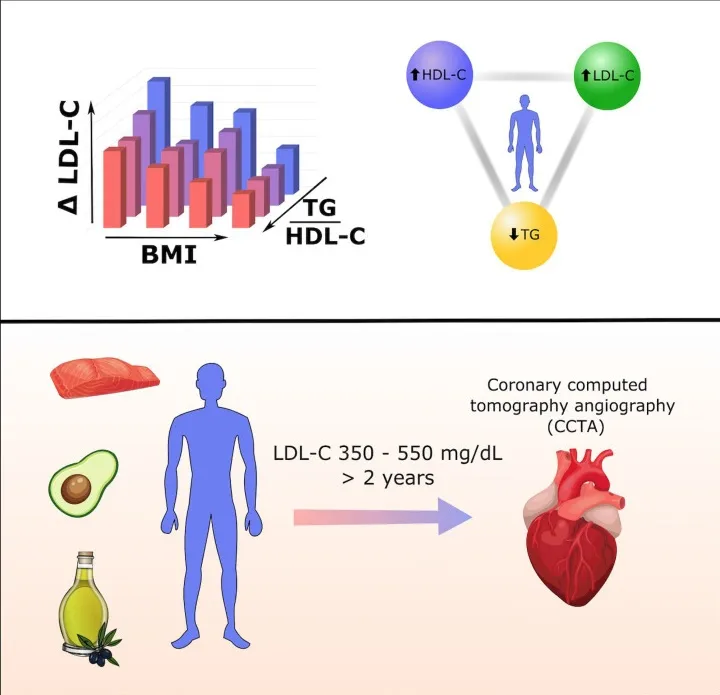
A recent cohort study of 548 persons on carbohydrate-restricted diets (CRDs) revealed inverse associations between triglyceride/HDL-C ratio (TG/HDL-C) and LDL-C change, and between BMI and LDL-C change, on CRD. This means leaner persons with lower TG/HDL-C ratios generally exhibit larger increases in LDL-C on CRD. Individuals with a particularly pronounced high LDL-. High HDL-. Low TG ratio are termed "Lean Mass Hyper-Responders. " This report provides a clinical vignette of a patient who exhibits the Lean Mass Hyper-Responder phenotype, with LDL-C as high as 545 mg/dl, despite normal pre-CRD LDL-C of 95 mg/dl and consuming a CRD with a high unsaturated/saturated fat ratio. Coronary CT angiography conducted after 2.5 years of extremely elevated LDL-C reveals no detectable plaque development.
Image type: radiology (ct)